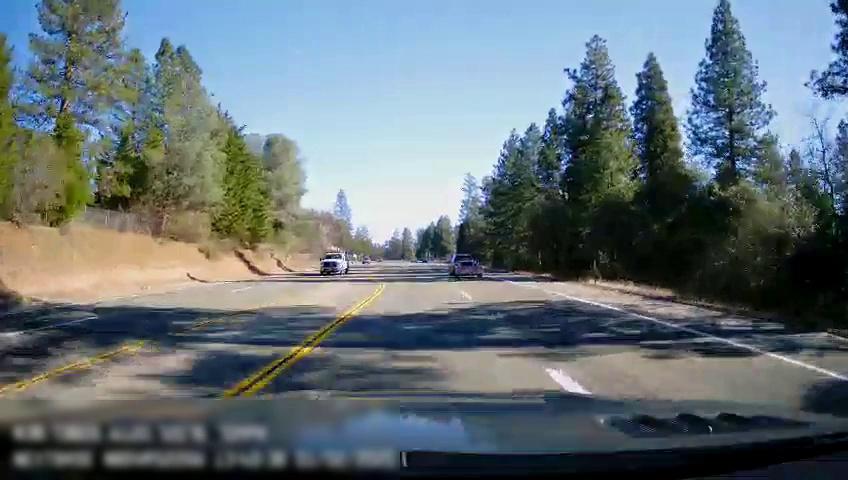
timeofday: Day
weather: Sunny
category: Drivable Space
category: Vehicles | Truck
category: Vehicles | SUV
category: Vehicles | Other LV
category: Lanes | Opposite Lane
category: Lanes | Opposite Lane
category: Lanes | Current Lane
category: Lanes | Alternate Lane
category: Lanes | Current Lane
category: Lanes | Alternate Lane
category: Lanes | Opposite Lane
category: Lanes | Opposite Lane